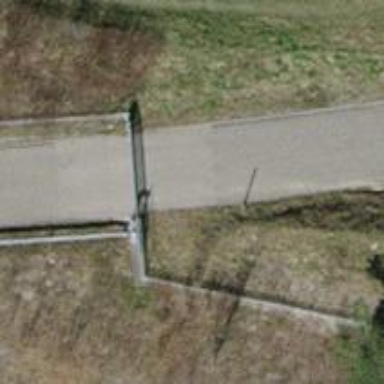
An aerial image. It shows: Gate.